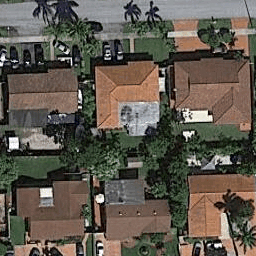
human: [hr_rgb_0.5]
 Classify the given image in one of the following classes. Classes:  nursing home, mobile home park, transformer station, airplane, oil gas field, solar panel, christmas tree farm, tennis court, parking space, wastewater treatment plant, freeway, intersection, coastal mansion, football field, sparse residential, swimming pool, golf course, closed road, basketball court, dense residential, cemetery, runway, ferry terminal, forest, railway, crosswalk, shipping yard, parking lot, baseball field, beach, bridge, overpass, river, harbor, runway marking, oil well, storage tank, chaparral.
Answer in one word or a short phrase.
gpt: dense residential